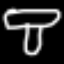
Label: mushroom